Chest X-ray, PA view. Patient: 39 years old, sex F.
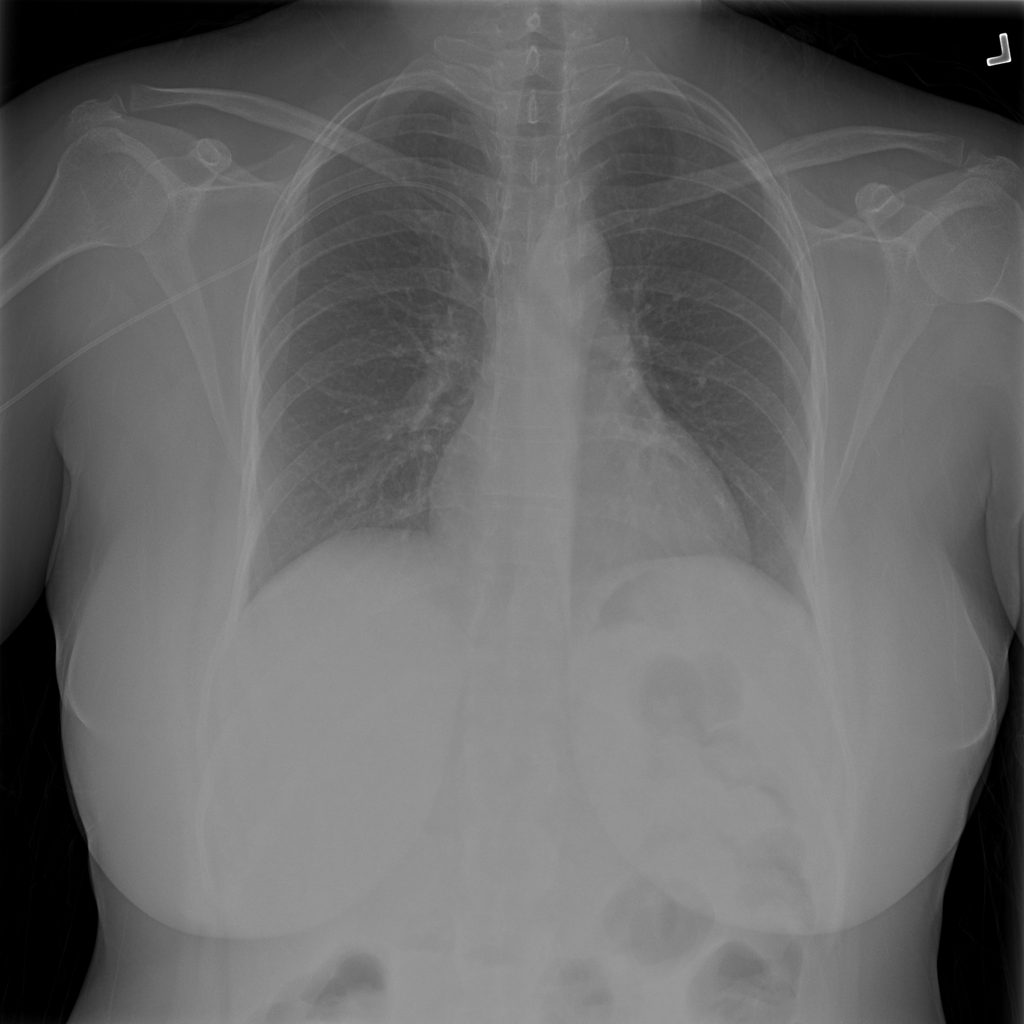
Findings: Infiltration